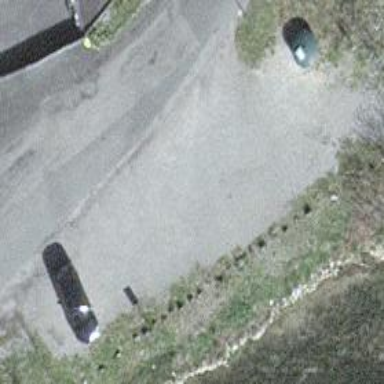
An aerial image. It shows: Parking area with fine gravel surface.